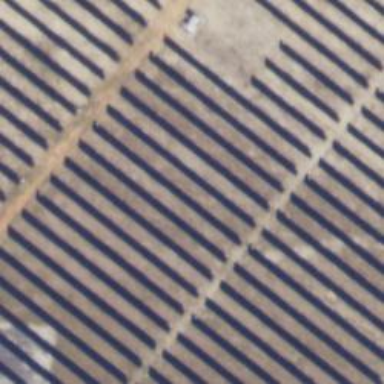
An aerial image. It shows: Solar power generator using photovoltaic panels.